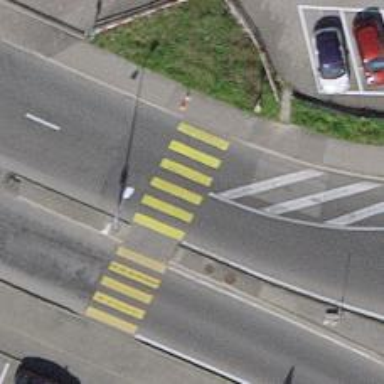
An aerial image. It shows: Uncontrolled road crossing.